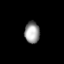
Tissue: lung
Cell type: Fibroblasts
Senescence score: 0.6071
Nuclear area (px): 314
Mean DAPI intensity: 155.115